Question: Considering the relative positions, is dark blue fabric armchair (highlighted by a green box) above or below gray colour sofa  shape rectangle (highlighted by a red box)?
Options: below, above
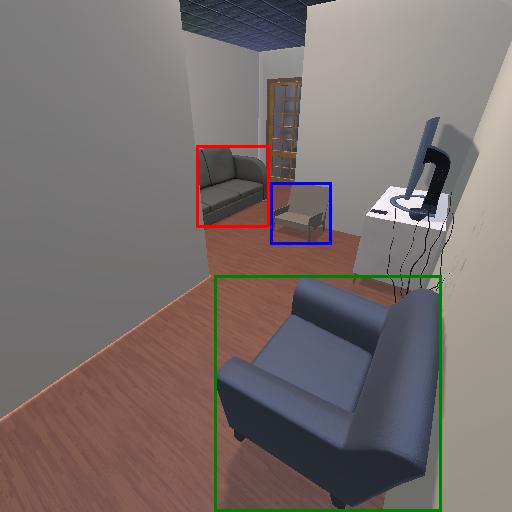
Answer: below